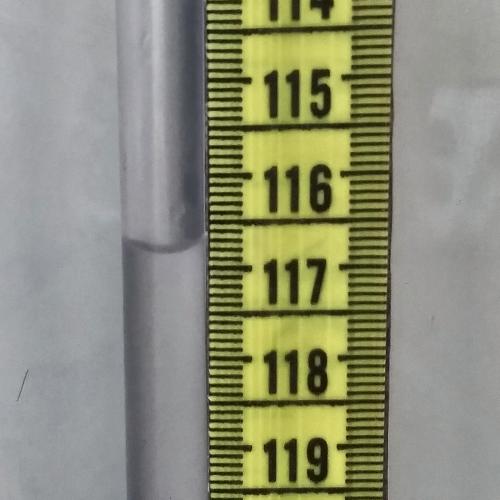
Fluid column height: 116.8 cm